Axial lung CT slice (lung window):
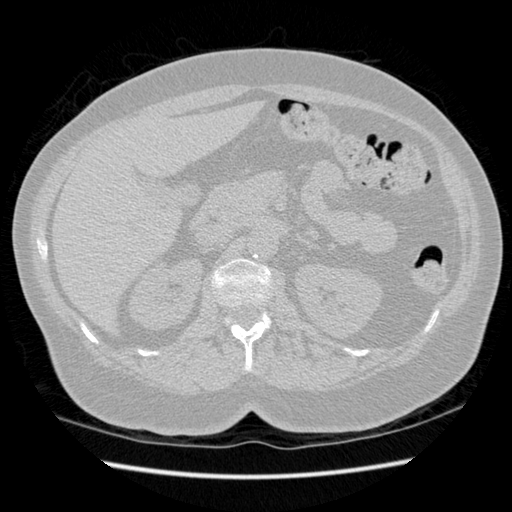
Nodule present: no